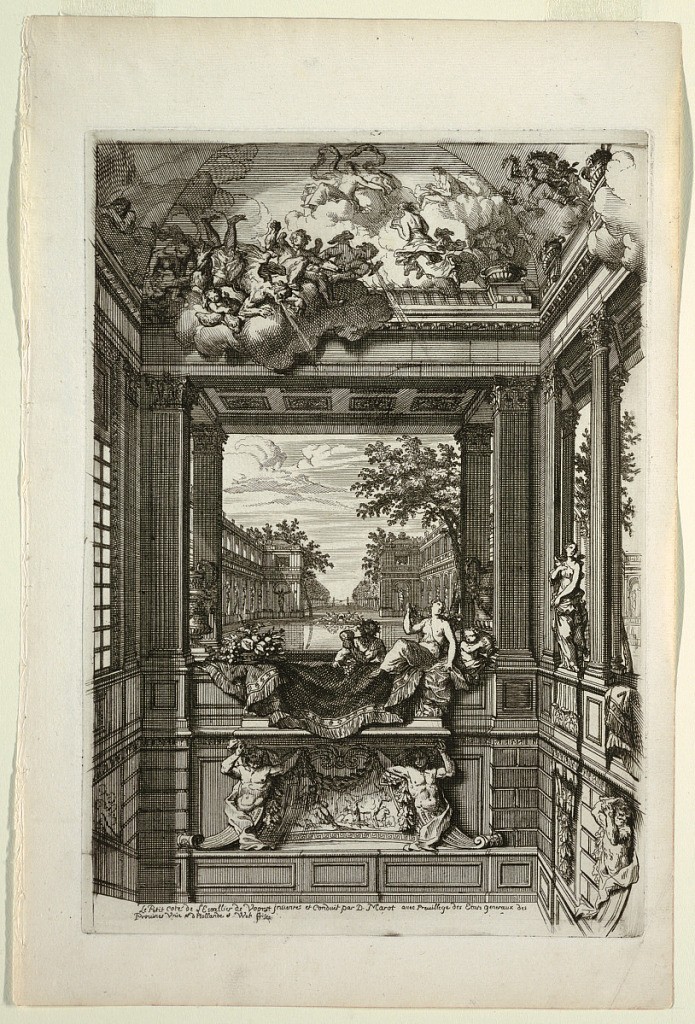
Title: Trompe l'Oeil Painting, Decoration for the Staircase, De Voorst, The Netherlands, Plate from "Nouveaux livres de peintures de salles et d'Escaliers"
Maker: Arnold Joost van Keppel
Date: ca. 1700
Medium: Etching on white laid paper
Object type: Print
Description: Alcove decorated with male and female Classical figures before a planned garden with trompe l'oeil ceiling depicting wind and clouds.